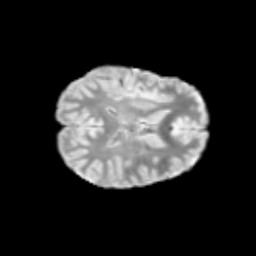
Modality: T2w
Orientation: axial
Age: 9
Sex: female
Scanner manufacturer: siemens
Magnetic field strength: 3 T
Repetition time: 3.8 s
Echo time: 0.07 s